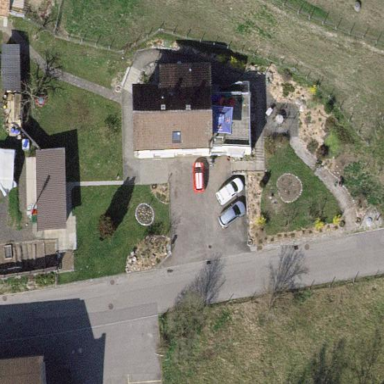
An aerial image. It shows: Residential garden.